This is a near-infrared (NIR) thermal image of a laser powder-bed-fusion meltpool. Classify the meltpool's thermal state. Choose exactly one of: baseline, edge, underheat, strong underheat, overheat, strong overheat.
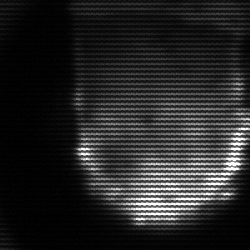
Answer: baseline